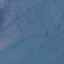
Label: Pasture